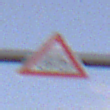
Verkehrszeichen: RadverkehrLinks
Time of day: SunriseSunset
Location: Outdoor (RoadRail)
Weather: PartlyCloudy
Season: NotSpecified
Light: Natural